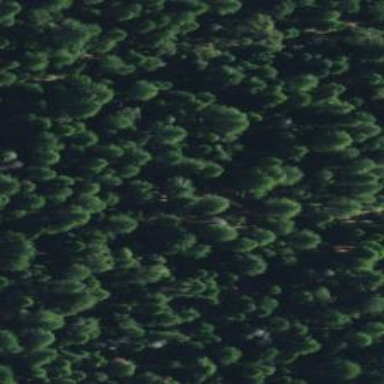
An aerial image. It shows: Greenfield woodland with needle-leaved evergreen trees.